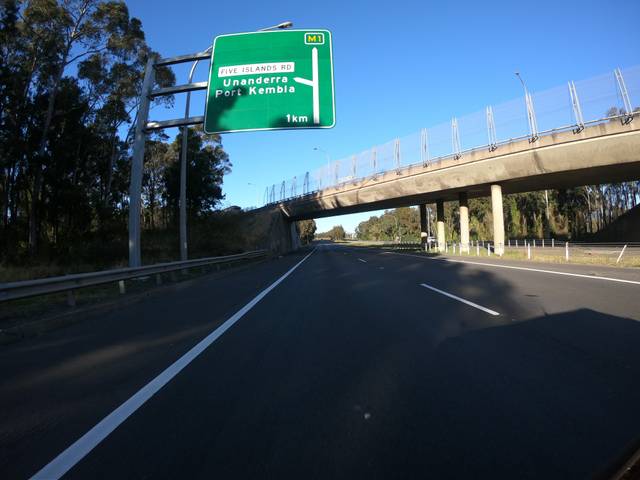
Region: Australia
Coordinates: -34.441, 150.865